Field crop: maize
Growth stage: 2
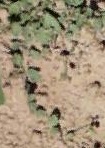
Species: convolvulus